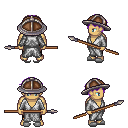
a pixel art fantasy rpg character, male body template, human, tanned skin, white robe, gold greaves, purple short bangs hairstyle, chain helm, white slippers, spear, four views (front, back, left, right), 2x2 character sprite sheet, small pixel art, hard edges, no anti-aliasing